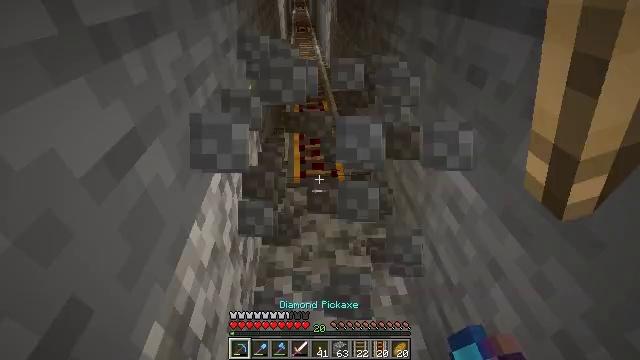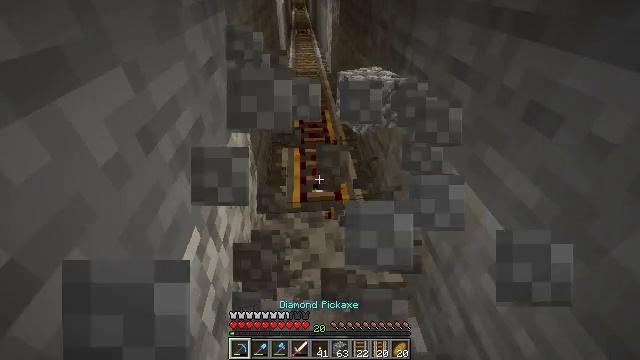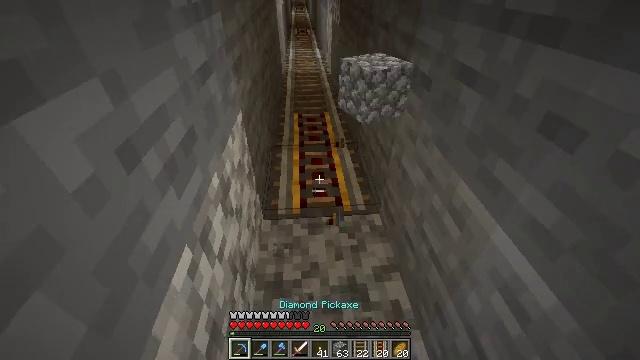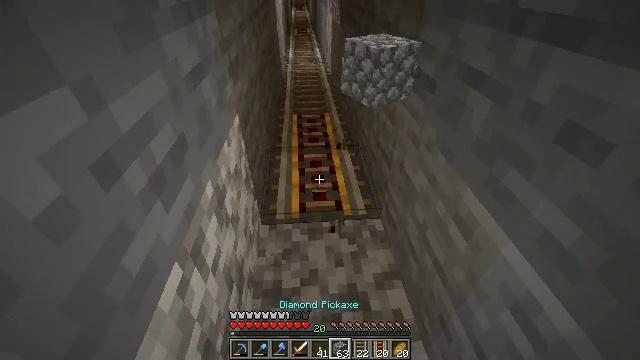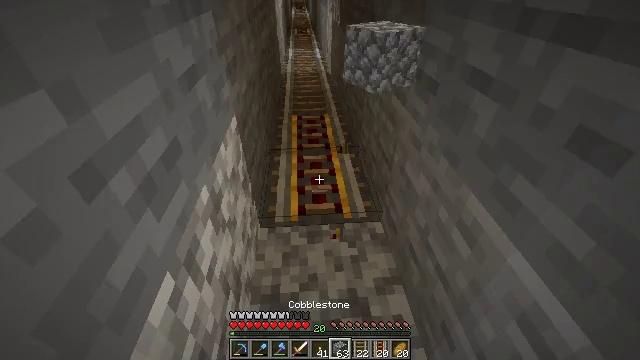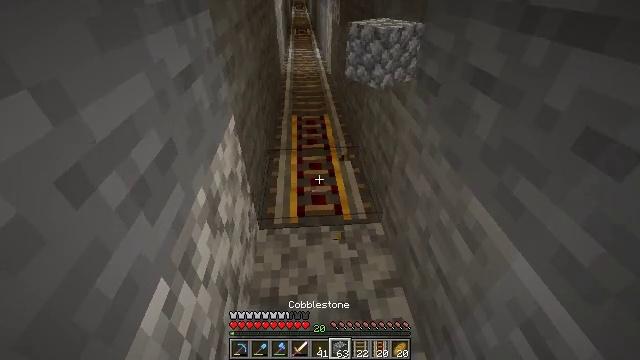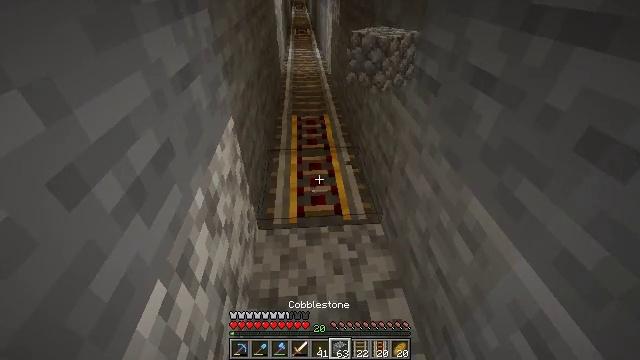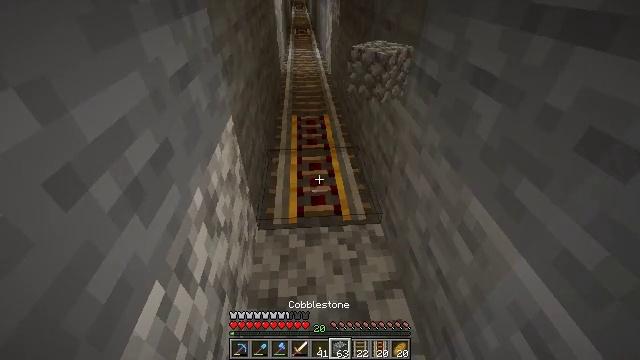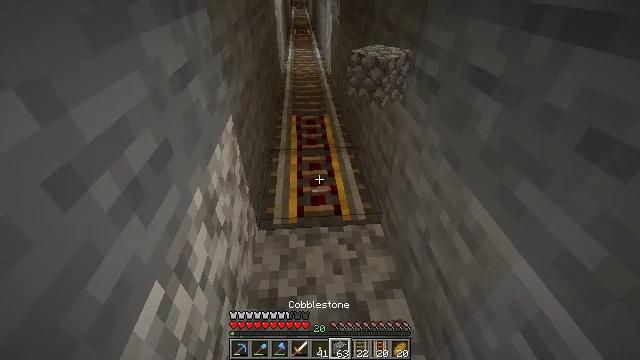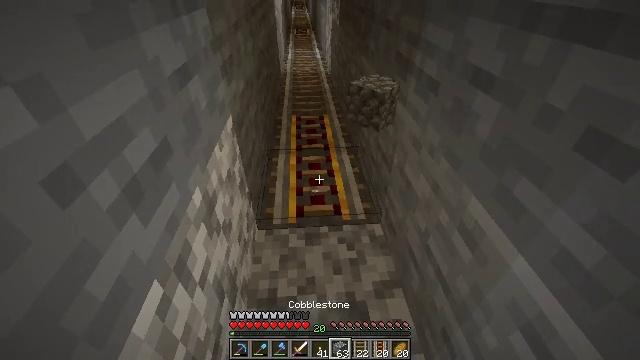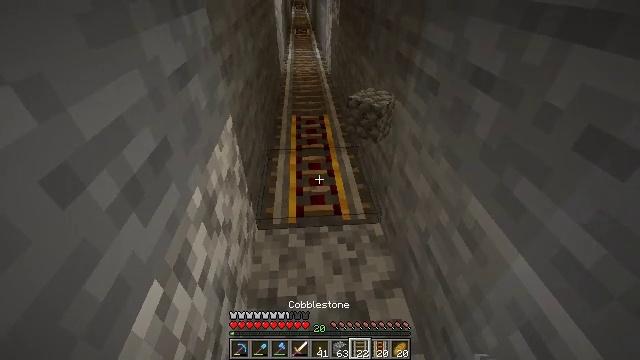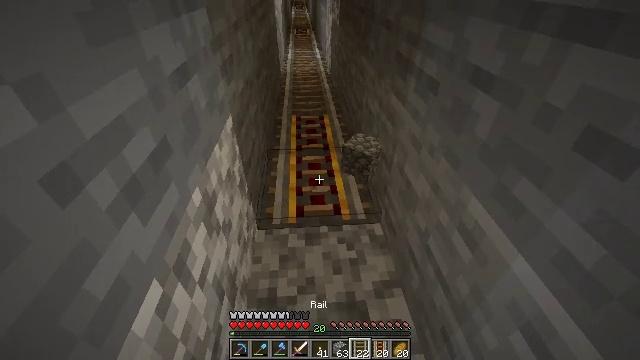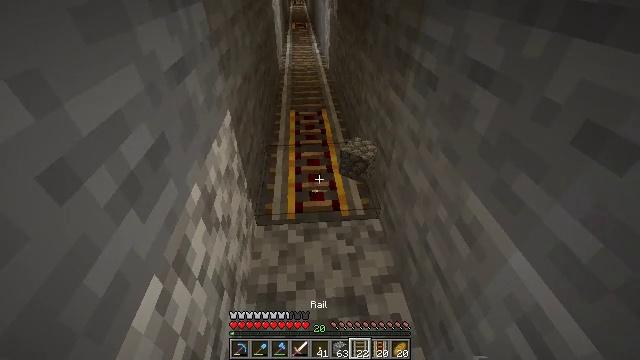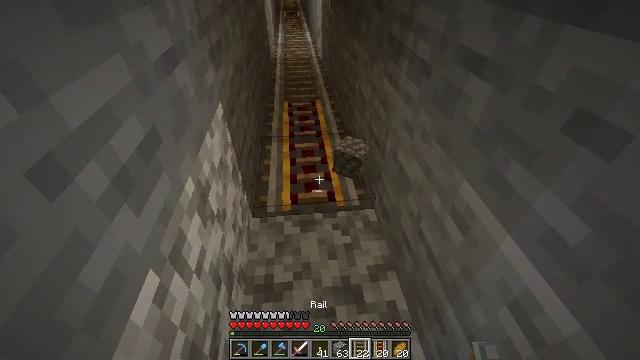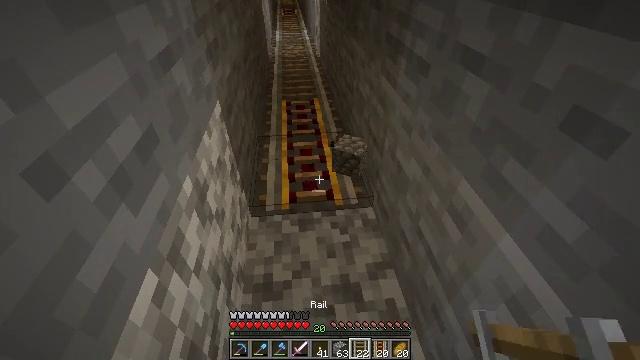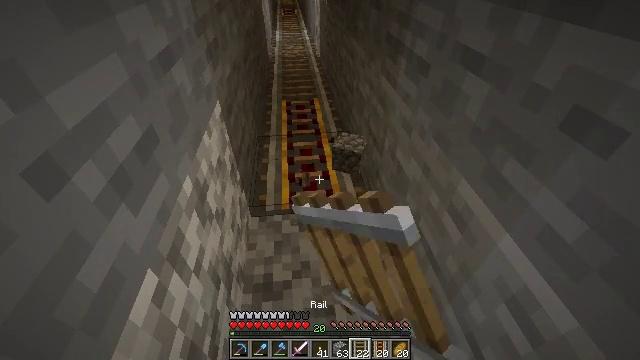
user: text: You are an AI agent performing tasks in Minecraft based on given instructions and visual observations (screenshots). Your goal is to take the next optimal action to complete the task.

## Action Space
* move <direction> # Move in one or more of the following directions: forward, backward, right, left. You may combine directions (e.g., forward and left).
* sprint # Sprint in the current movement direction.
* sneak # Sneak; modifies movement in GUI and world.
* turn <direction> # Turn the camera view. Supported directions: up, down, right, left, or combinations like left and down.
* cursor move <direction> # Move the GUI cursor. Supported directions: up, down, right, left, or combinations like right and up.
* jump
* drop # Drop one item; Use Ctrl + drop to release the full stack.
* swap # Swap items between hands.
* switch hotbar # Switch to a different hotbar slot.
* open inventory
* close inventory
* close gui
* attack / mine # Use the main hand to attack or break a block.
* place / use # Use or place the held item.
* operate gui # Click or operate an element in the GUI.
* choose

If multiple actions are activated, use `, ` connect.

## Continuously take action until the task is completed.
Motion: motion action
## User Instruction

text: Break the powered rail to collect it.
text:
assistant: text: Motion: move forward, attack / mine
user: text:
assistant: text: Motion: no_op
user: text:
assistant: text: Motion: switch to hotbar 6
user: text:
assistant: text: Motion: switch to hotbar 6
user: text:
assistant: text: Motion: switch to hotbar 6
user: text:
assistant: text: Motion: switch to hotbar 6
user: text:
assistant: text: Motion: no_op
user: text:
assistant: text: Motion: no_op
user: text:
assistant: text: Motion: no_op
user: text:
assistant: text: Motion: switch to hotbar 7
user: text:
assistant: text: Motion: switch to hotbar 7
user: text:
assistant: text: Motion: switch to hotbar 7
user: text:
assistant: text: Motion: turn right and down, switch to hotbar 7
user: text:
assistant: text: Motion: attack / mine
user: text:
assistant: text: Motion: attack / mine
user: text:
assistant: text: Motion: attack / mine
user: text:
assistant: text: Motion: attack / mine
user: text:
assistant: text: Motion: attack / mine
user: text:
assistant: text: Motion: attack / mine
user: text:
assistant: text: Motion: attack / mine
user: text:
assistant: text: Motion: attack / mine
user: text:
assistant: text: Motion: attack / mine
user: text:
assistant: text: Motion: attack / mine
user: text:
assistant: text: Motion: attack / mine
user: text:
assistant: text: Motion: attack / mine
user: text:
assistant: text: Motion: attack / mine
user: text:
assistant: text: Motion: attack / mine
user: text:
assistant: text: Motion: attack / mine
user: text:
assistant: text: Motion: attack / mine
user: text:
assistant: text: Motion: attack / mine